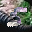
Label: 5